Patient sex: M
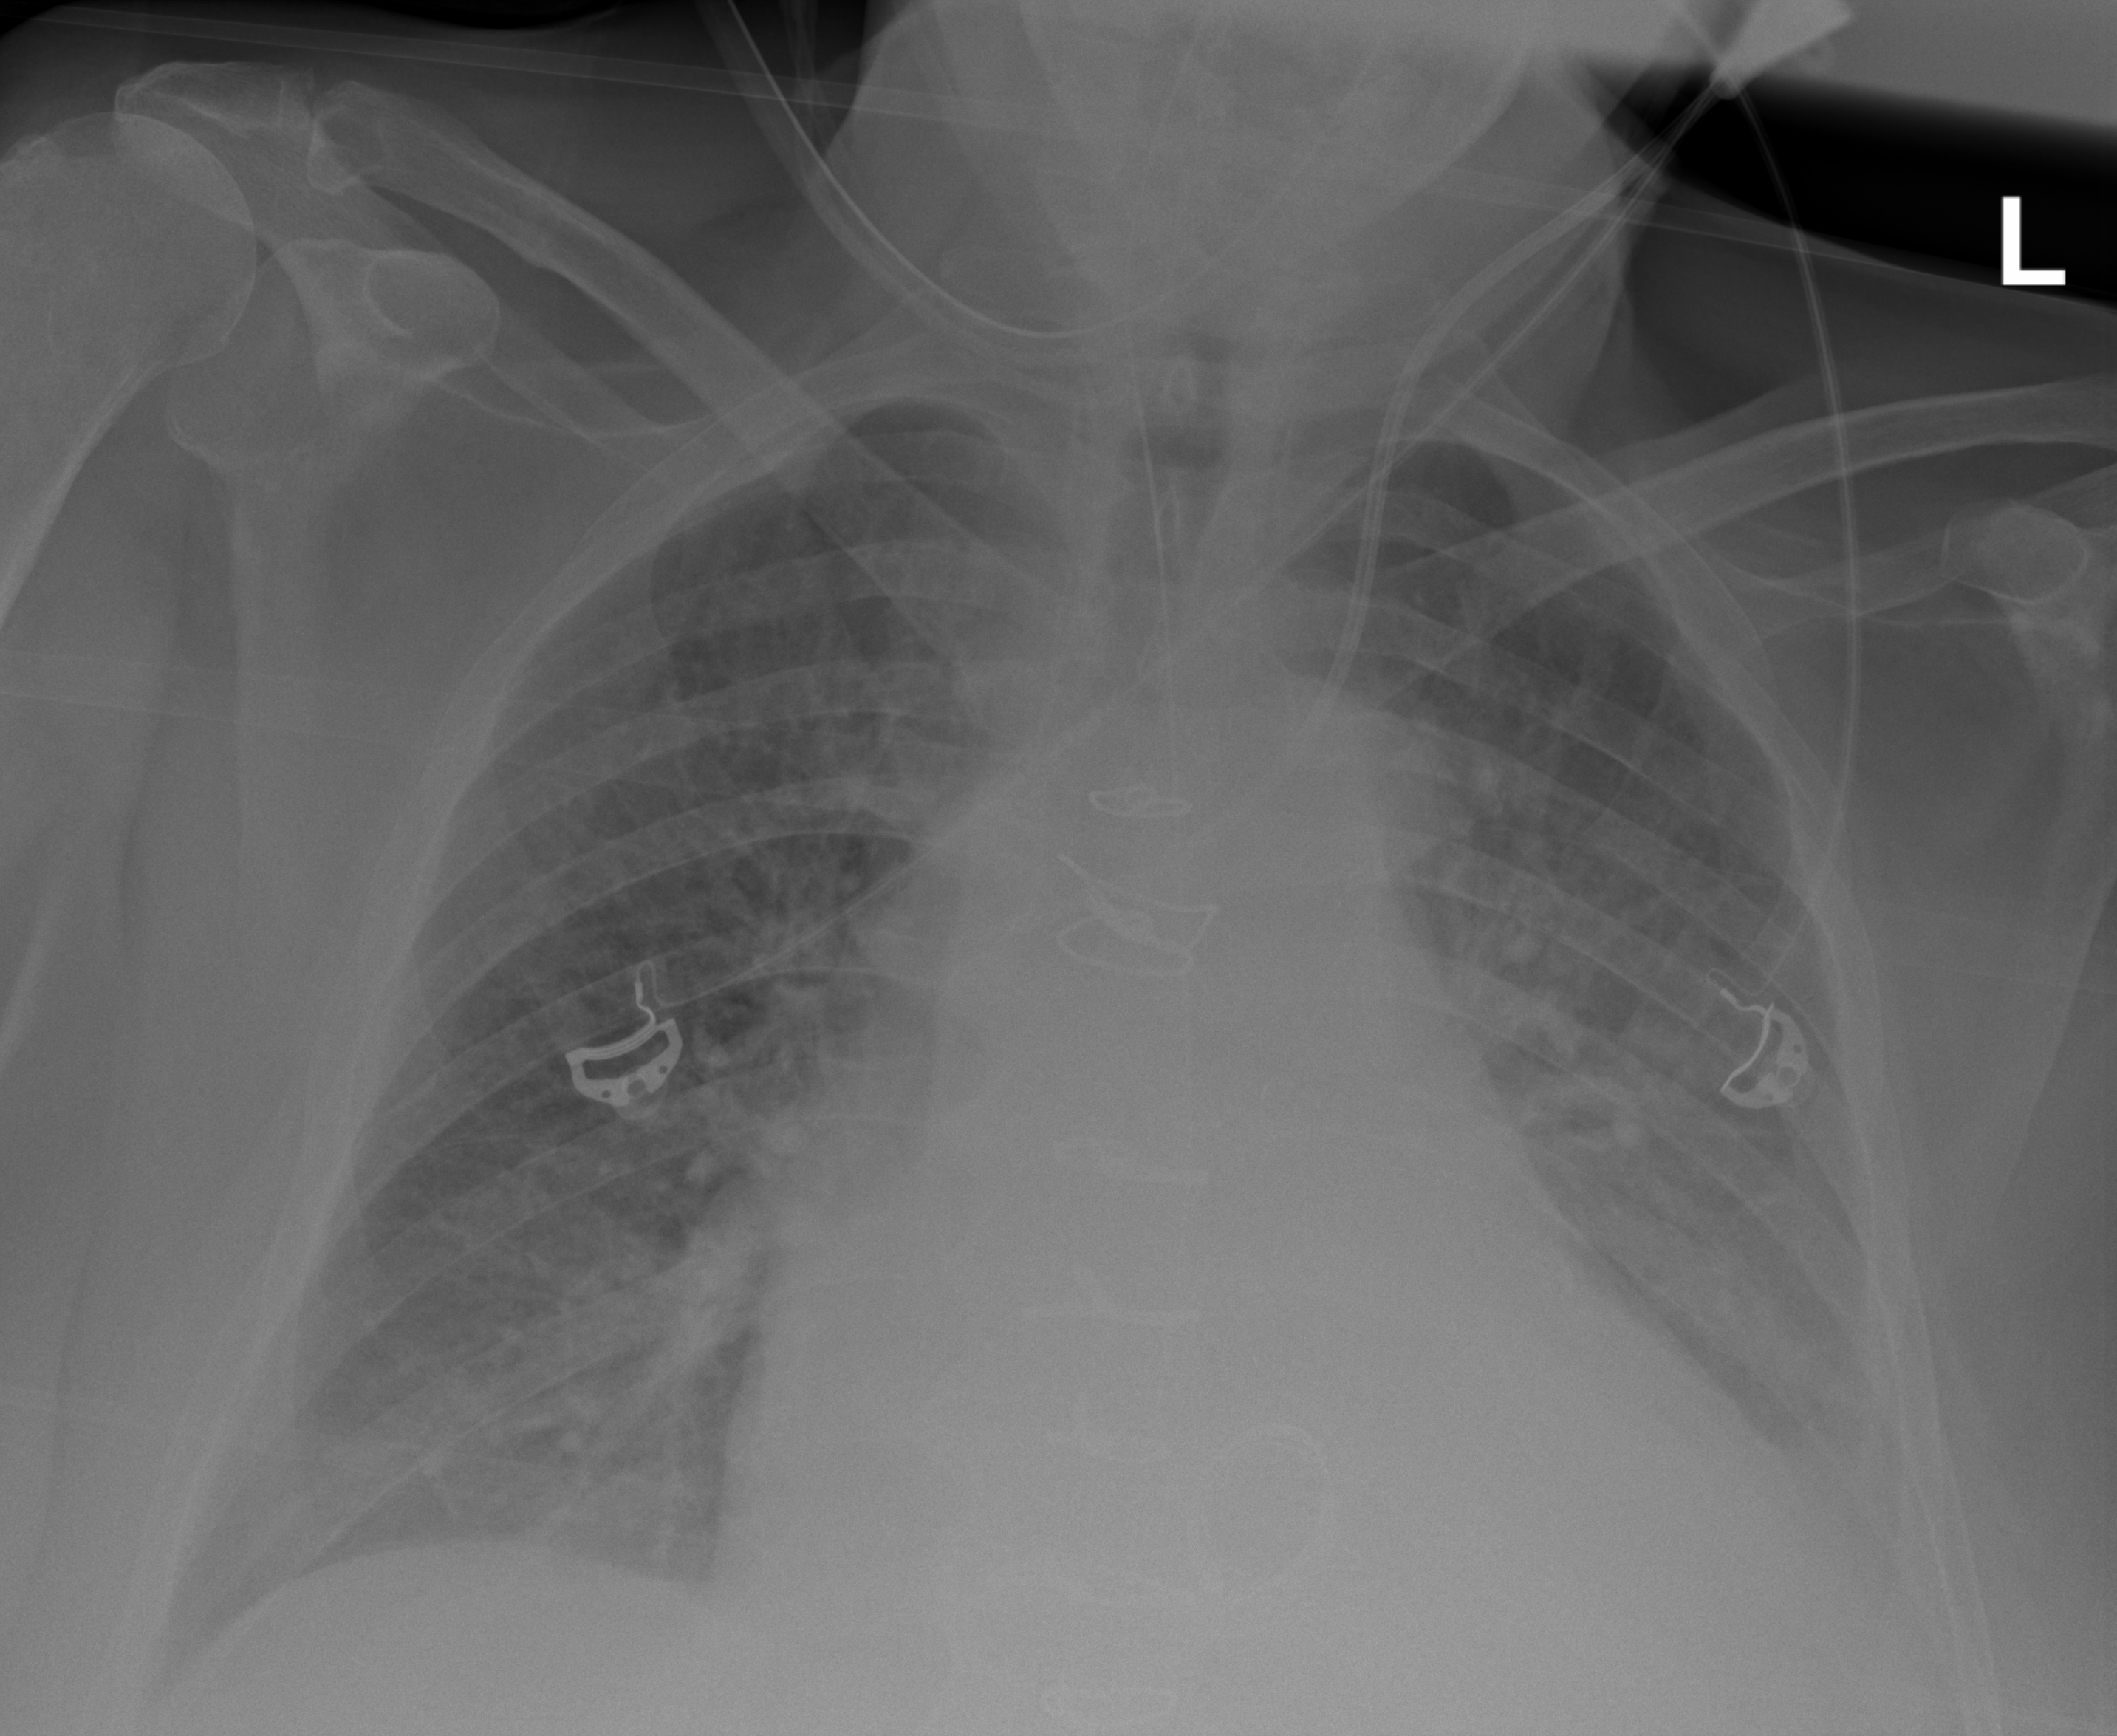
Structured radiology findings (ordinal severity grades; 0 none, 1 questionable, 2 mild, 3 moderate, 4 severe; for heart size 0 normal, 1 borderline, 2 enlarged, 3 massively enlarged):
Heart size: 2
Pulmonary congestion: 3
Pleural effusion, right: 2
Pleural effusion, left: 3
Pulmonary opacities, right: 0
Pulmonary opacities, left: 0
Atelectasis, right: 2
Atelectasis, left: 2